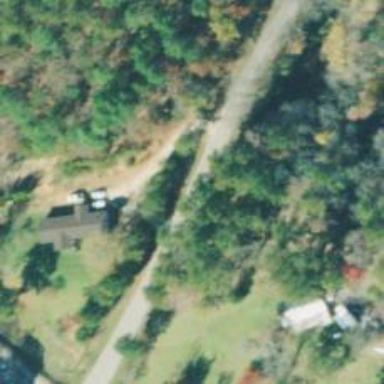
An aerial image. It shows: Driveway leading to service road.